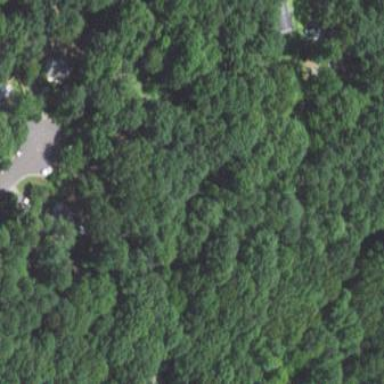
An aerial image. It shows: Mixed woodland area with variety of leaf types and cycles.